Aerial crown-view tile of a tropical tree (Barro Colorado Island, Panama), acquired 20250818:
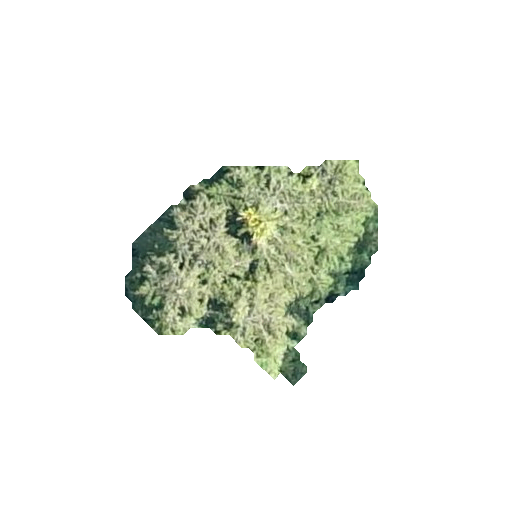
Species: Quararibea stenophylla
GBIF accepted scientific name: Quararibea stenophylla
Crown area: 51.705 m²